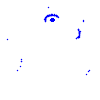
Particle: pion